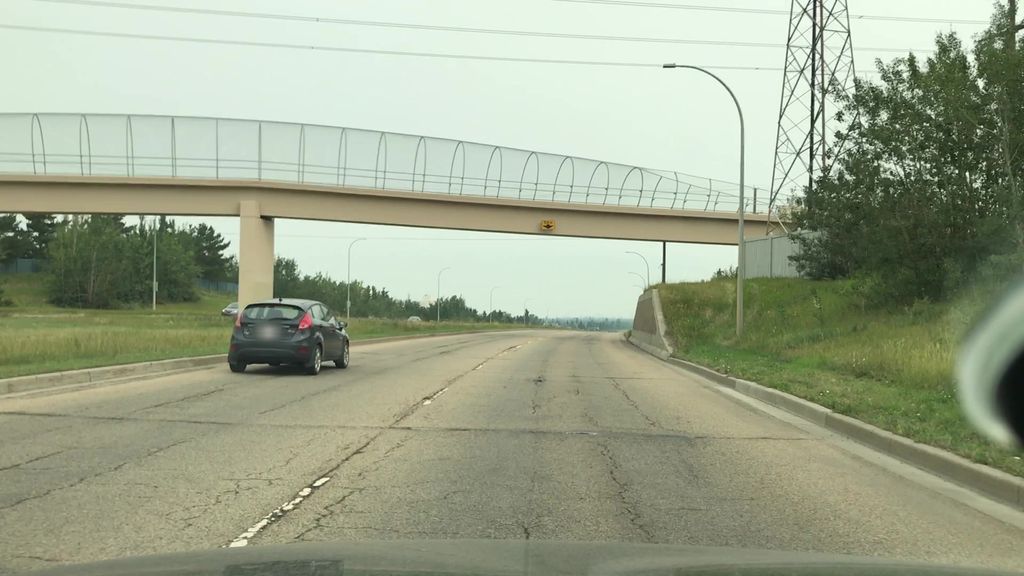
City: edmonton